Interaction volume radius: 5 \u00c5
Interaction volume height: 10 \u00c5
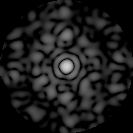
Disorder parameter: 0.8423